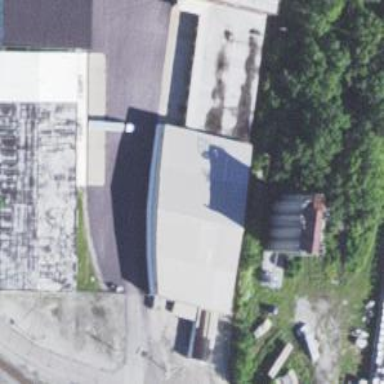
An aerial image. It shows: Industrial building.